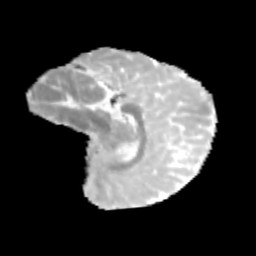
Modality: MD
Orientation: sagittal
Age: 11
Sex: female
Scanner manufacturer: siemens
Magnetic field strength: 3 T
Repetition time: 3.8 s
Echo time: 0.07 s